二年级 · 算术
文的身高为 1 米 26 厘米, 明明站在一块高 15 厘米的木头上时, 刚好与小文一样高。明明的身高是多少？

明明

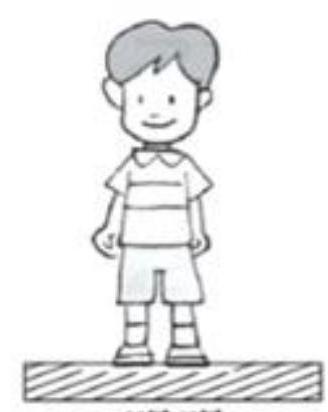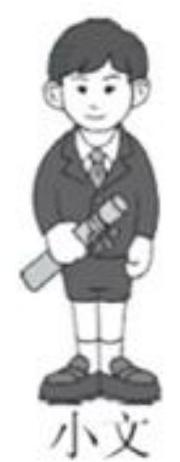
答案: 米 26 厘米 -15 厘米 $=1$ 米 11 厘米 答: 明明的身高是 1 米 11 厘米。